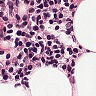
Metastatic tissue present: no